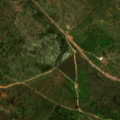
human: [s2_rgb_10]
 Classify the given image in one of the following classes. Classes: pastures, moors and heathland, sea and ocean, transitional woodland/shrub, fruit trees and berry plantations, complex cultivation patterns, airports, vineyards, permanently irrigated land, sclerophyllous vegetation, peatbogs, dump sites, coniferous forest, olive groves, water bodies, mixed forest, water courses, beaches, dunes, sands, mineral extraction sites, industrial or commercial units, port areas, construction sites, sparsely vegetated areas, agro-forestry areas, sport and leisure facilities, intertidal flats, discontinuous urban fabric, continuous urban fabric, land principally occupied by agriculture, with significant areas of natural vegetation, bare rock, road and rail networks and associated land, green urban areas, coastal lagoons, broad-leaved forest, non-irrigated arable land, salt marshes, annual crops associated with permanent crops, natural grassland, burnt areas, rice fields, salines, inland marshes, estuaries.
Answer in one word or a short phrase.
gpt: agro-forestry areas